Field crop: tomato
Growth stage: 1
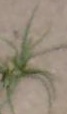
Species: cyperus